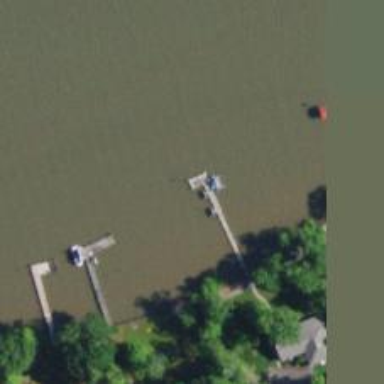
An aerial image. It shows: Dock by the waterway.